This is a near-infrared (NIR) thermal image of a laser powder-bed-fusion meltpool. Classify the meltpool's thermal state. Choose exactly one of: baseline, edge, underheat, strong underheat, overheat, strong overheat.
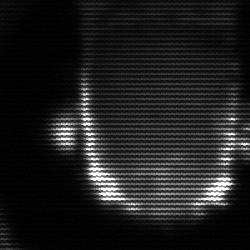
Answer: baseline